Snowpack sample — Buffalo Mountain, Silverthorne, Colorado, USA (1/25/25, 10:11 AM MST)
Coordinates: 39.6222, -106.1139
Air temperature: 22 °F
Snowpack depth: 110 cm
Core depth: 40 cm
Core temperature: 46.4 °F
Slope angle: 12°, slope face: 102°
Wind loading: high
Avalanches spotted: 0
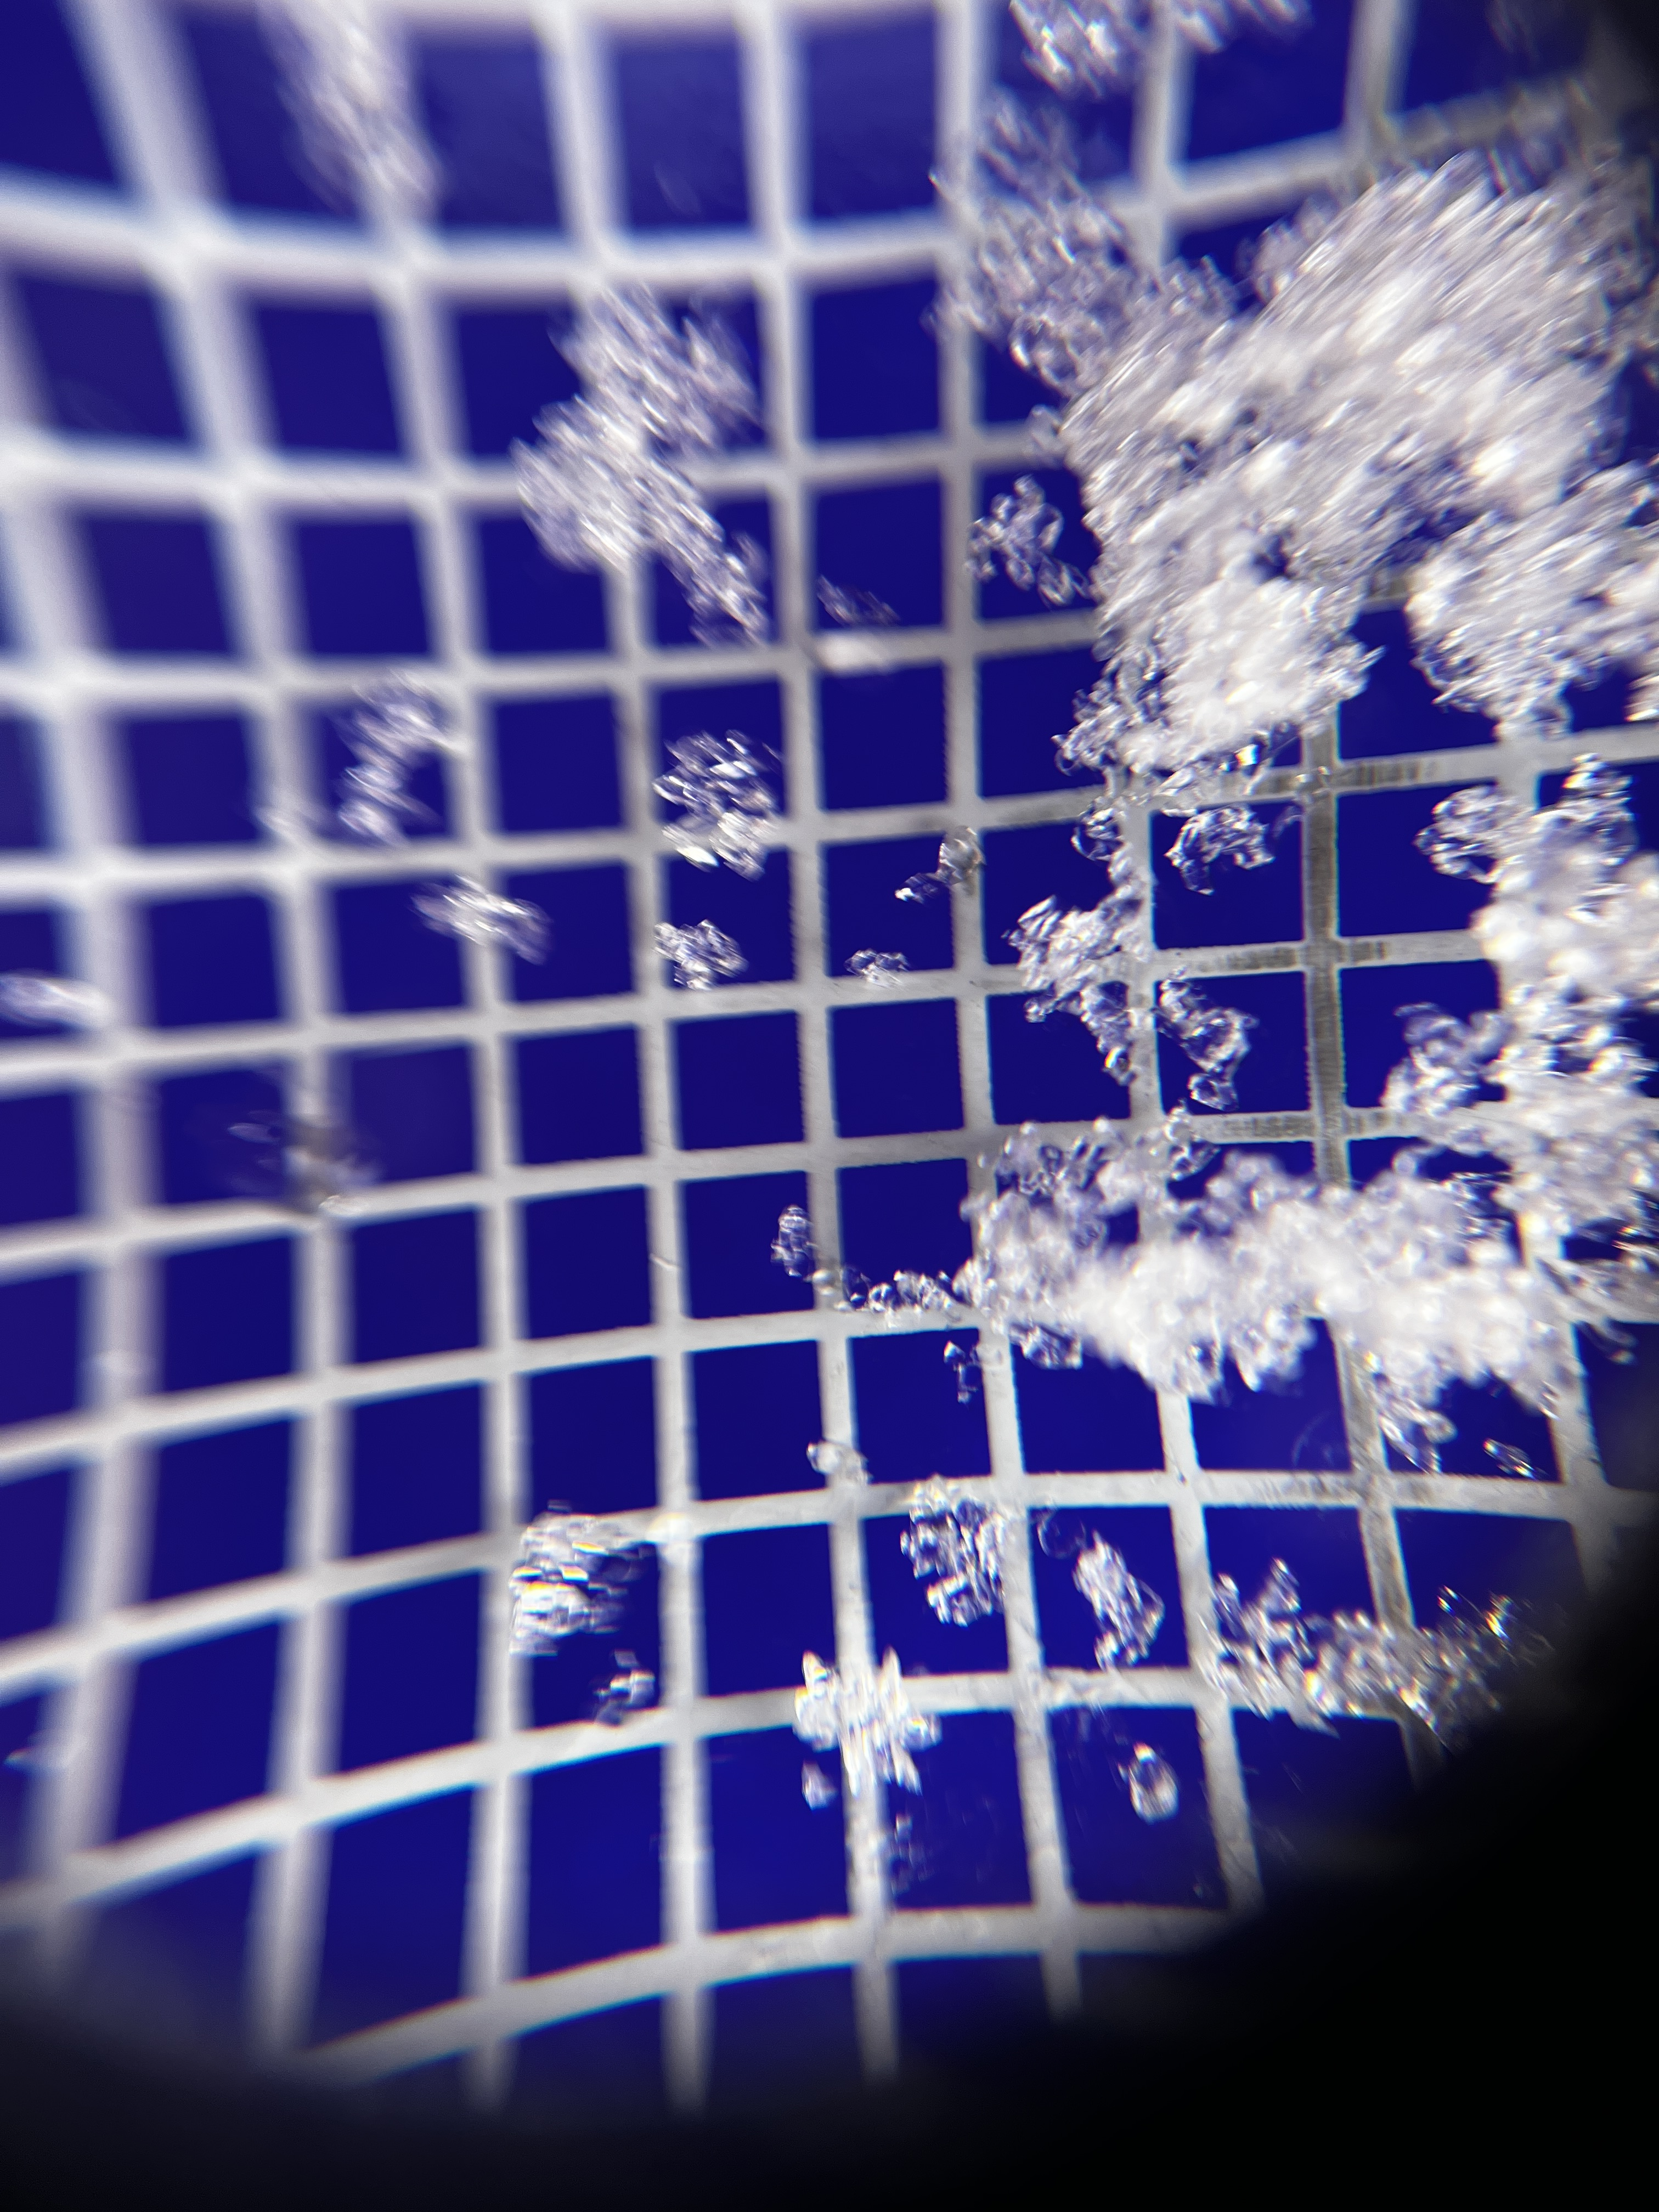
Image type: magnified_profile
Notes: No avalanches nearby, collected on the outskirts of a fire break 15 meters from the treeline, on way to Buffalo and Red Mountain